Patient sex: F
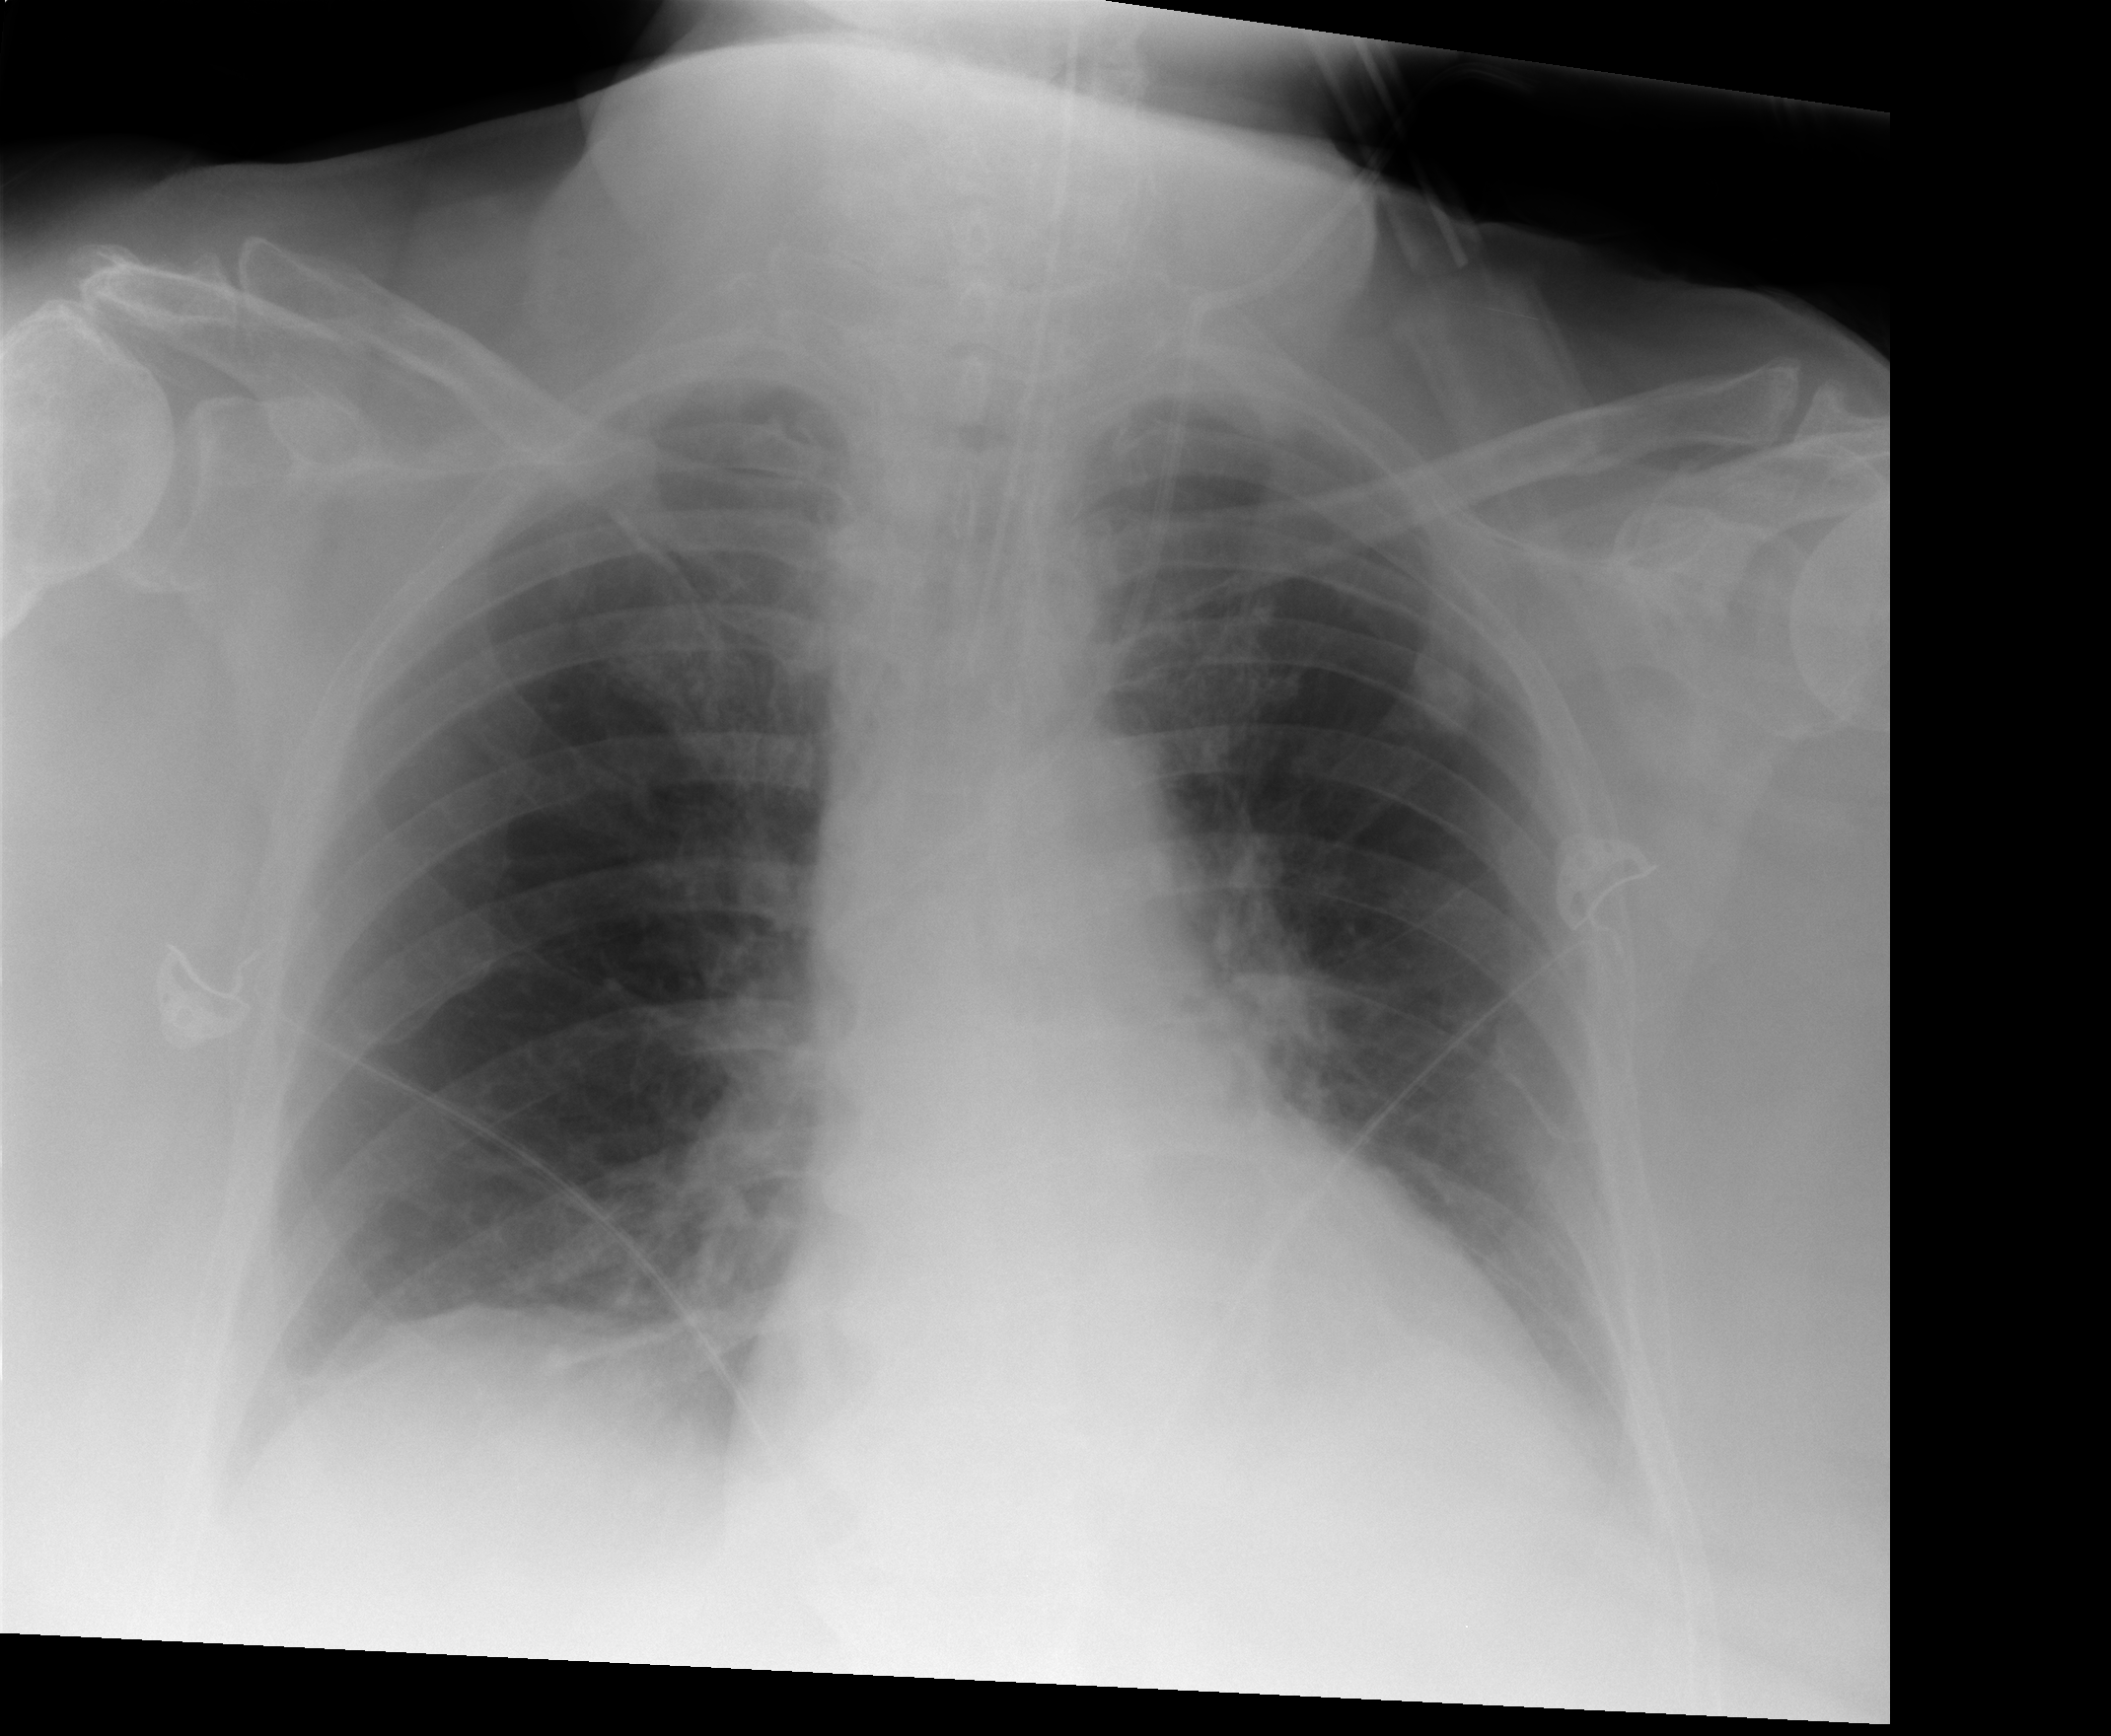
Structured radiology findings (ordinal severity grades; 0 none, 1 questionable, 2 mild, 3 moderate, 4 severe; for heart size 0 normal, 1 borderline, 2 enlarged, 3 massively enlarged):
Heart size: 2
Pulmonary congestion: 0
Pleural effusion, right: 0
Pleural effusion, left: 1
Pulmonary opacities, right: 0
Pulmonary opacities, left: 0
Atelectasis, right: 2
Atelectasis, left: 2